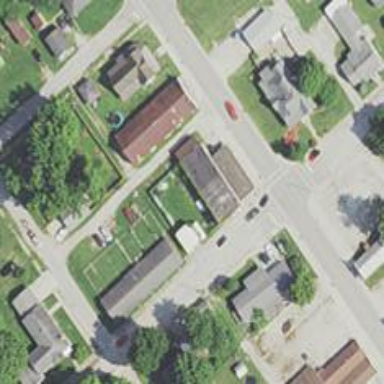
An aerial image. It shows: Alley classified as service road.